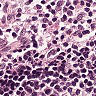
Metastatic tissue present: no